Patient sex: M
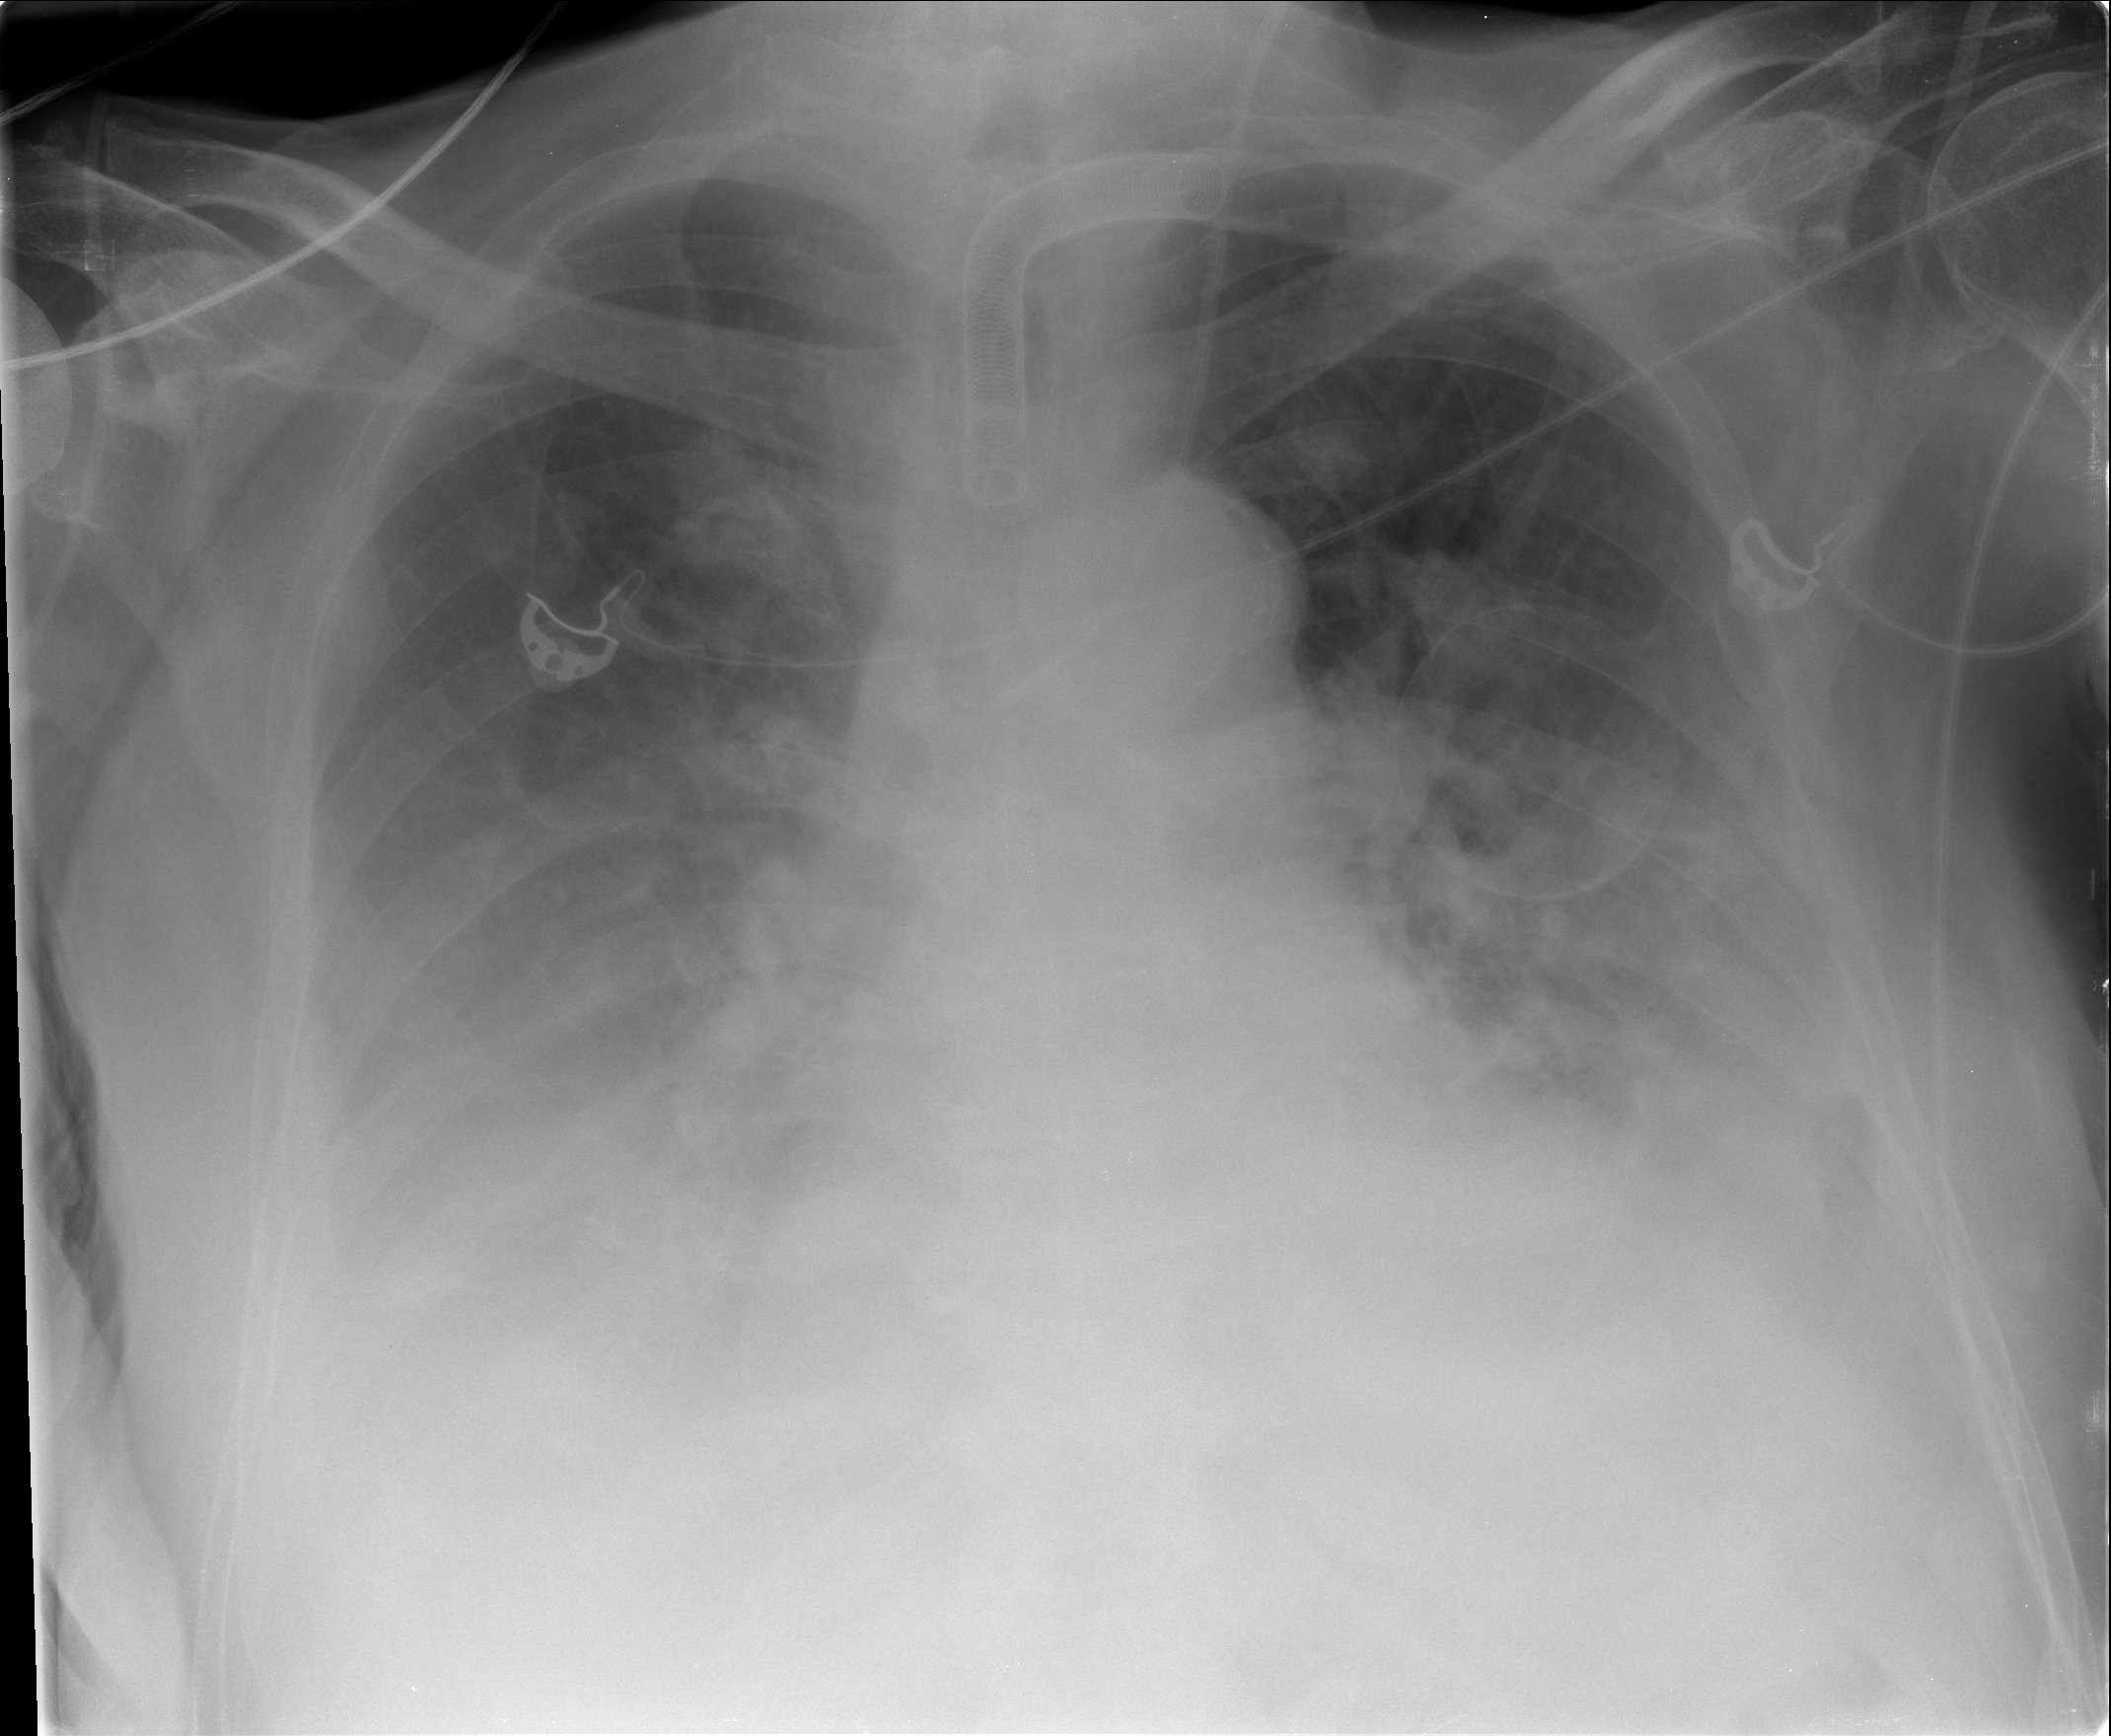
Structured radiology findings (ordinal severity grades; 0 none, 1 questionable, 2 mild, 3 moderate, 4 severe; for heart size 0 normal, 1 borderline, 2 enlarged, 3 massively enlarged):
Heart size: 2
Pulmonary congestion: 2
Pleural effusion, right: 3
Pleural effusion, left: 3
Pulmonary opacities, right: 2
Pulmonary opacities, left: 3
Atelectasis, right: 2
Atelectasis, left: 2